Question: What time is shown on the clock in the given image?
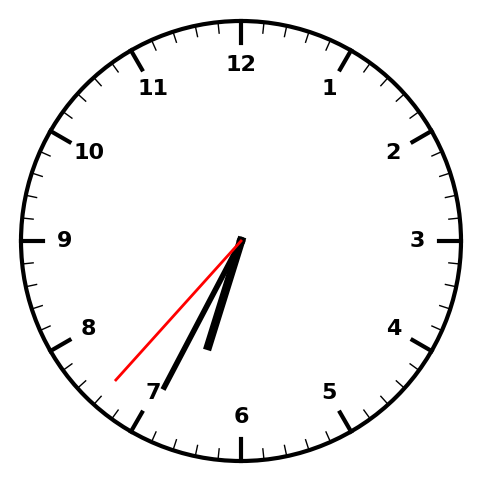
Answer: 06:34:37